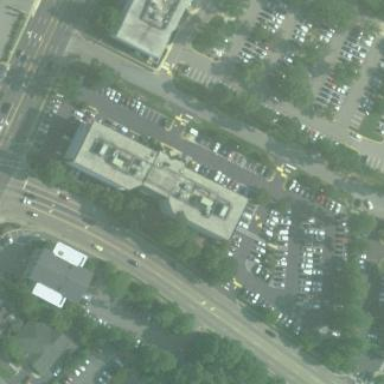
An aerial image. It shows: Commercial building.